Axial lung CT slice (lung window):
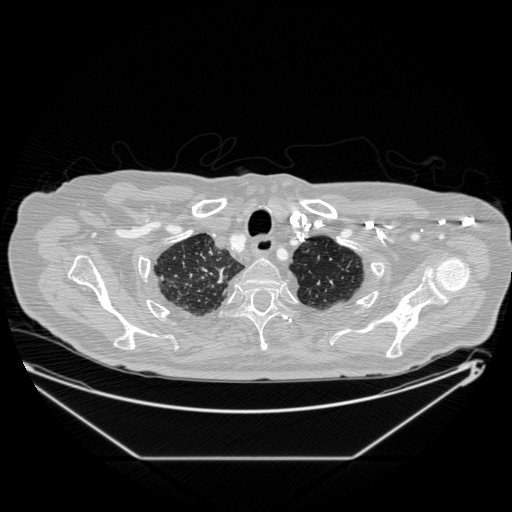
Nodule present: no